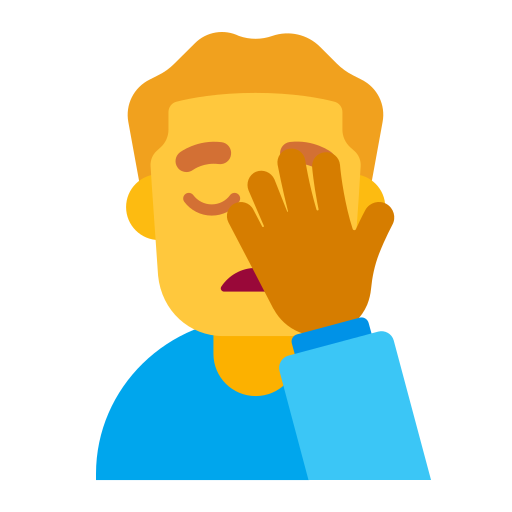
man facepalming flat default